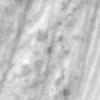
Label: no_change